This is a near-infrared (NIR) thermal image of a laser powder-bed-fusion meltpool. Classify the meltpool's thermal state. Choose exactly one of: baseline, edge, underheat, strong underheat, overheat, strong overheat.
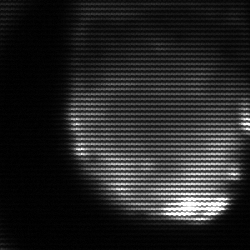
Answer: edge